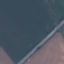
Land use / land cover class: Highway